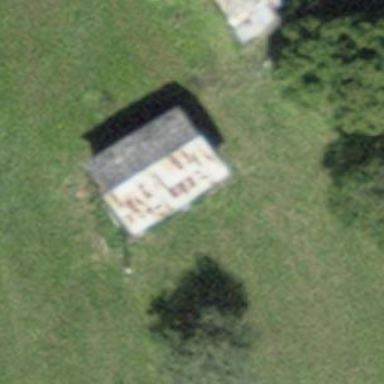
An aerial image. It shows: Rural barn.